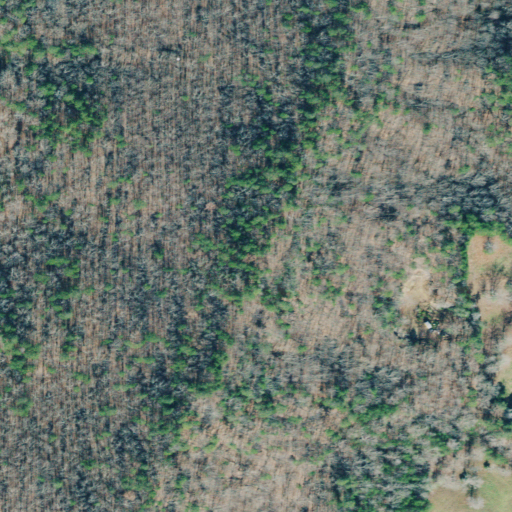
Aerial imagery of ridge(s) in Georgia named Roland Ridge containing deciduous forest, mixed forest, grassland, pasture, and open development